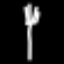
Label: fork